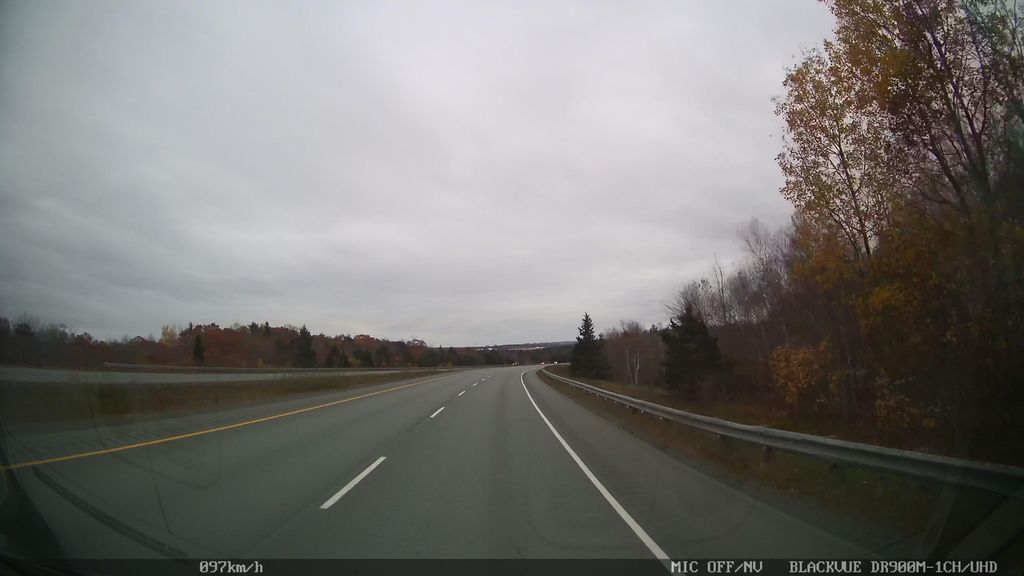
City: halifax